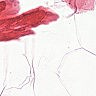
Metastatic tissue present: no